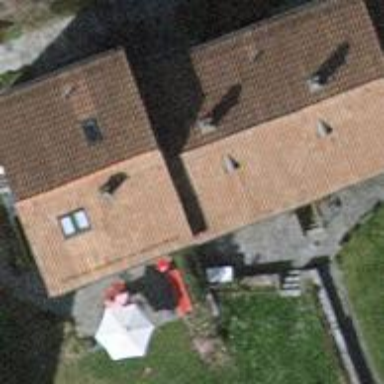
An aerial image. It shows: Simple house.